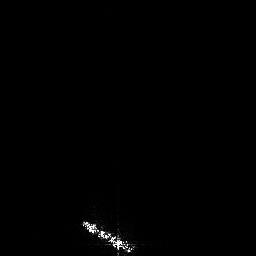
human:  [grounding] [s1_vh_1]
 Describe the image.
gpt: In the satellite image, there is  <ref>1 large ship </ref> <box>[[30, 83, 53, 99, 0]]</box> located at bottom.